Question: I want to see the only compiler error in my debug section

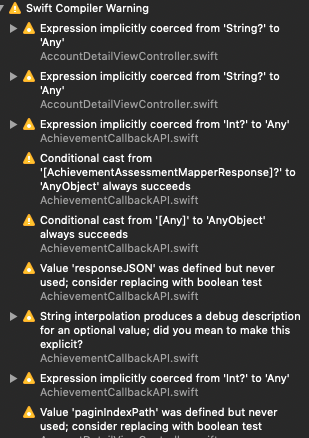
Answer: You can filter Issues to show only errors by selecting option at the bottom of the navigator. Check this <URL>.